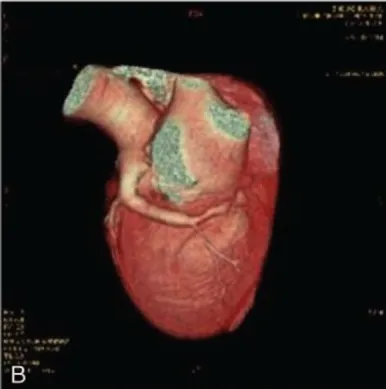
Sixty-four-slice coronary computed tomographic angiography images of the LCX 10 days after admission. A and B, Three-dimensional computed tomography reconstruction showing coronary artery ectasia involving the LM and LCX.
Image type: radiology (ct)